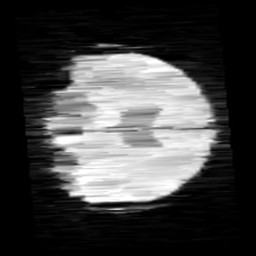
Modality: minIP
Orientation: coronal
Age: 9
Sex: female
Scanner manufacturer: siemens
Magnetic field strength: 3 T
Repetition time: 0.027 s
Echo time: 0.02 s